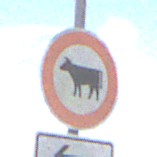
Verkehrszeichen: VerbotViehtrieb
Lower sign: RichtungsangabeDurchPfeile2
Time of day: MorningAfternoon
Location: Outdoor (RoadRail)
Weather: PartlyCloudy
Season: NotSpecified
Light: Natural